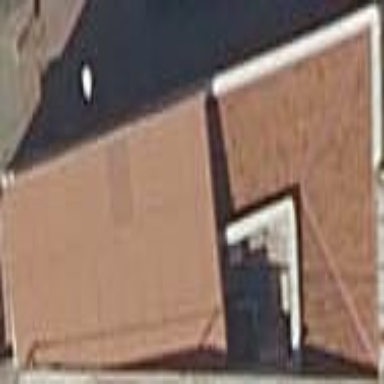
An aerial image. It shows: Building.